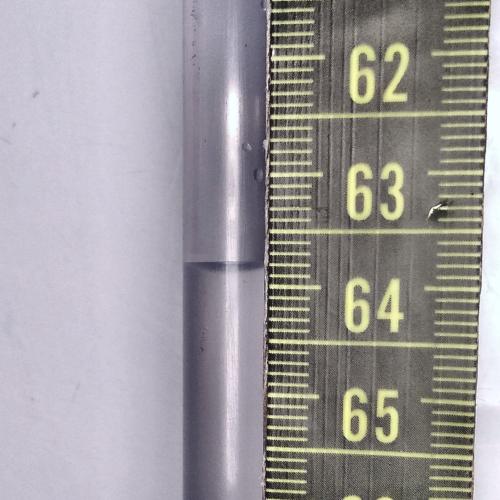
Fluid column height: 63.8 cm